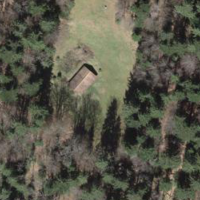
EUNIS habitat code: 44
Species observed at this site:
Campanula rotundifolia